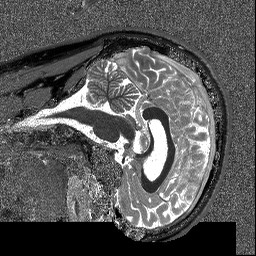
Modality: T1map
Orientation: sagittal
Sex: male